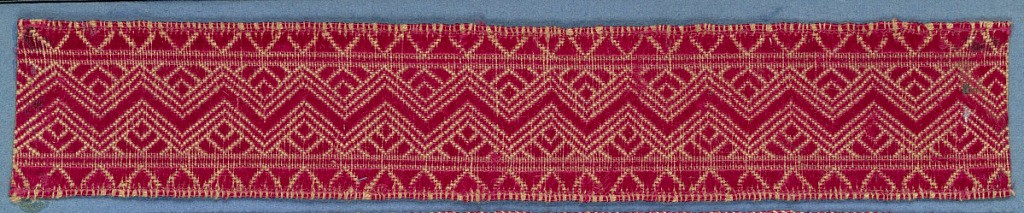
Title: Trimming
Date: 19th century
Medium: silk Technique: woven
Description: Red trimming fragment in a design of a conventionalized flower placed alternately up and down and separated by chevron bands; border in pattern of triangles.